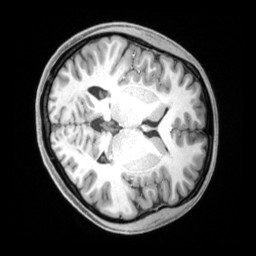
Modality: T1w
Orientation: axial
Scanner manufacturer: siemens
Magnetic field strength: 3 T
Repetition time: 2.5 s
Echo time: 0.00218 s